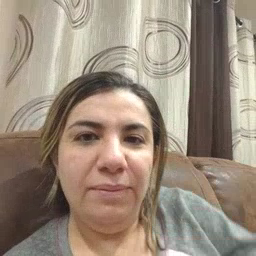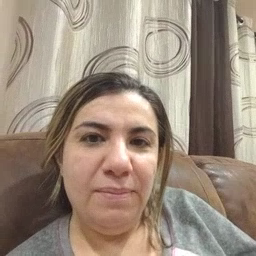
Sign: chin